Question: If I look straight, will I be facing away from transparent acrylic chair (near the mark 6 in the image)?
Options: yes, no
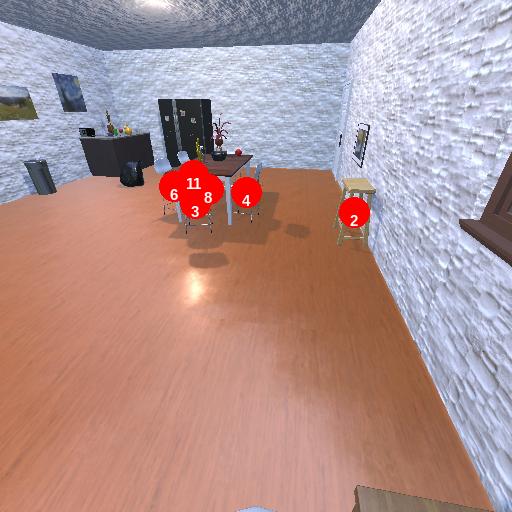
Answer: yes